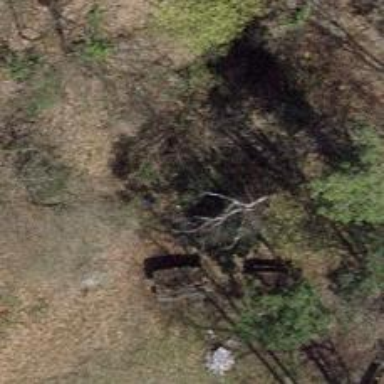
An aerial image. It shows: Picnic table located in leisure land area.